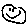
Label: smiley face